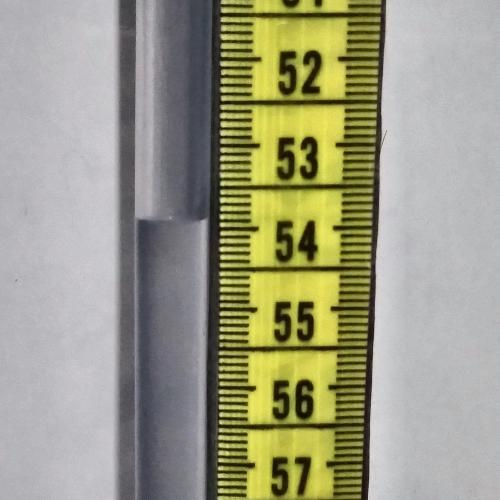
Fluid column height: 53.9 cm